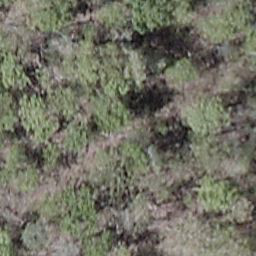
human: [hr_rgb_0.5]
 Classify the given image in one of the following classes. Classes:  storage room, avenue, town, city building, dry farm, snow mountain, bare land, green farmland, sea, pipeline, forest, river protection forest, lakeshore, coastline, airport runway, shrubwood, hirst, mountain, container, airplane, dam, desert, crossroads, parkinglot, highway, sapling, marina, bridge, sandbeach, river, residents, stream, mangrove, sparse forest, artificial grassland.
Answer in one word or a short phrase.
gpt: shrubwood